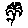
Label: flower